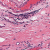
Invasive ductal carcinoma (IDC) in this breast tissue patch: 0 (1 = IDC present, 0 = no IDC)